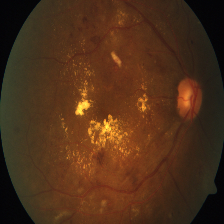
Diabetic retinopathy grade: Severe